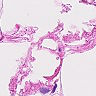
Metastatic tissue present: no